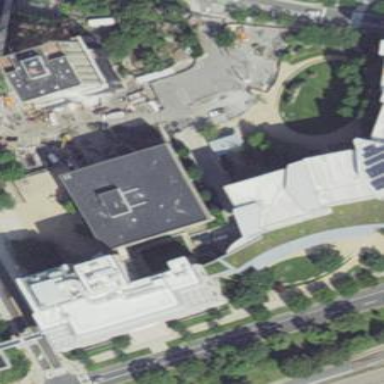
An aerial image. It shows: University building on campus. The building has black roof.